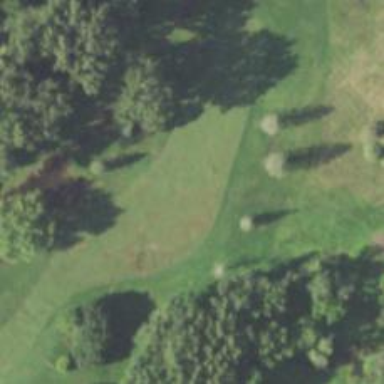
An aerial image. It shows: Golf hole.